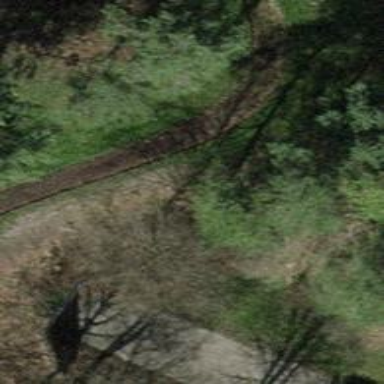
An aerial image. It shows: Footway with woodchips surface.